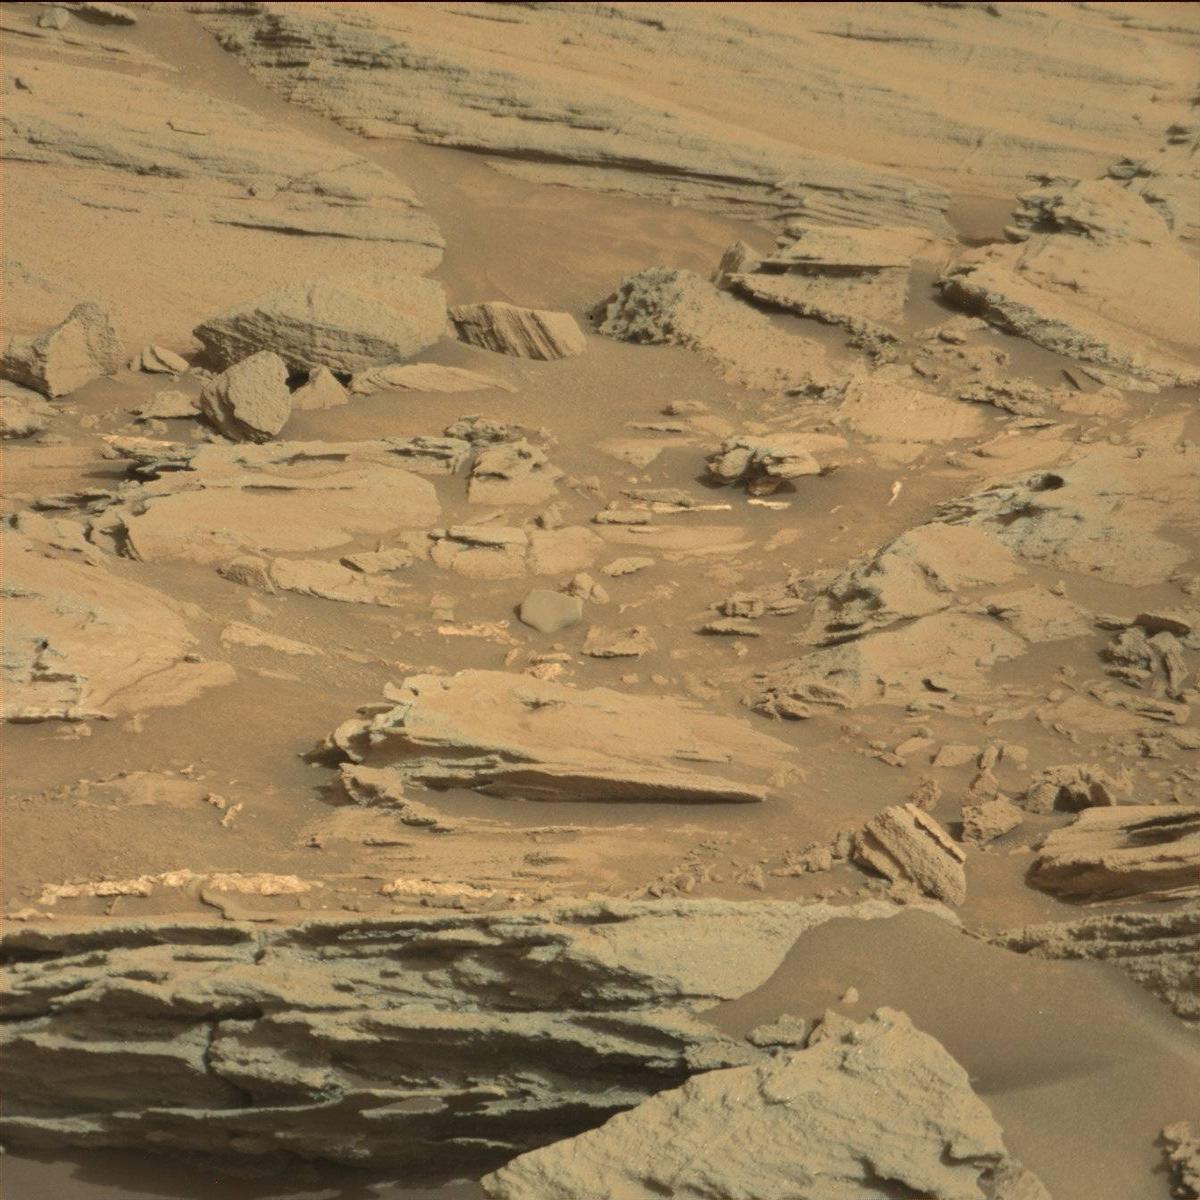
Terrain classes present: Bedrock, Rock, Sand / Soil